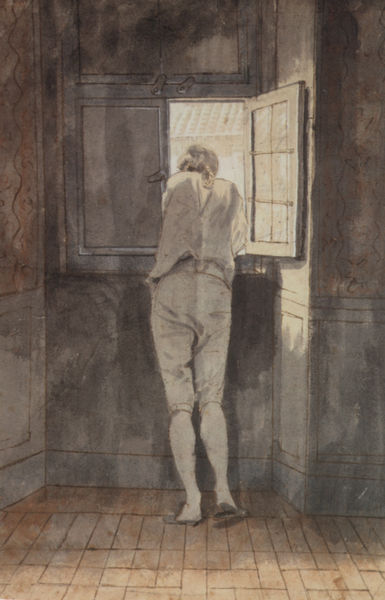
Titel: Goethe am Fenster der römischen Wohnung am Corso
Künstler: Johann Heinrich Wilhelm Tischbein
Standort: Frankfurt (am Main)
Institution: Freies Deutsches Hochstift / Goethe-Museum
Schlagwörter: dunkel, mann, schatten, weiß, aquarell, ocker, braun, fenster, frisur, glas, grau, haar, licht, orange, raum, rücken, schwarz, zeichnung, zimmer, ausblick, blick, dach, gürtel, beige, malerei, muster, hemd, hose, jacke, mütze, wand, blass, falten, kleidung, mensch, rahmen, stehen, innenraum, portrait, porträt, schauen, tischbein, morgen, busch, sonne, boden, haare, interieur, locke, fensterläden, beine, deutschland, perücke, aussicht, rückenansicht, ecke, italien, parkett, tag, sepia, fliessen, friedrich, romantik, tapete, zopf, gris, homme, melancholisch, junge, knie, waden, weste, geschlossen, pakett, wände, strümpfe, erker, nische, spitzweg, tusche, fensterladen, offen, fensterrahmen, hinten, rückenfigur, blanc, tete, weimar, fliesen, koloriert, kacheln, ecken, pantoffel, sandale, schlappen, maison, glasfenster, mansarde, reise, brauntöne, strumpfhose, dos, blanche, chambre, regarder, kniebundhose, geöffnet, femme, fensterflügel, fenetre, goethe, clair obscur, lumière, klassik, soleil, cheveux, lasiert, hausschuhe, pantoffeln, pferdeschwanz, carreau, chemise, solitude, esquisse, dessin, kniehose, coloriert, hinausschauen, morgens, rausschauen, trist, latschen, sandales, bundhose, romantique, gelehnt, mur, plume, short, triste, seul, crayon, encre, lavis, pied, tapisserie, jambes, dachzeigel, aquarelle, perruque, bas, jambe, chaussure, pantalon, chaussettes, sol, nachtmütze, rue, exterieur, culotte, quatre, parquet, regard, mollet, curiosité, pensif, ouvert, ouverte, accoudé, anonyme, aqaurelle, ballustrade, carrelage, curieux, david friedrich, dps, entre ouvert, fermé, gespräch mit dem nachbarn, homme de dos, rausgucken, viellard, volet, ouverture, inétrieur, gouache, volets, intime, po, 1900, früher.morgen.grau.arm,.kalt.trüb.neugierig., spectateur, regarde, blick aus fenster, e, tomettes, collants, chaussons, rückenasicht, légèreté, voler, hausmütze, deriière, pantoufles, appartement, parquer, appartemant, cache, tibias, grise, intéreur, gelehtn, dach draußen, savates, initmité, drise